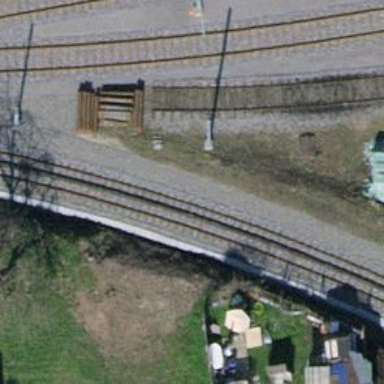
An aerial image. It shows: Single railway track with electrified contact line.